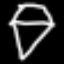
Label: diamond